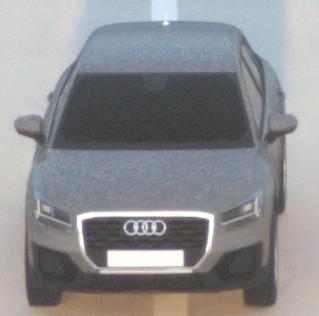
Make: Audi
Model: Q2
Model produced from: 2016
Model produced until: 2020
Doors: 5
Color: gray
Road condition: dry road
Daytime: sunrise or sunset
Contrast: low contrast